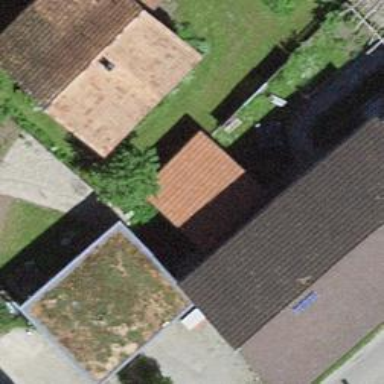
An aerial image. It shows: View of roof of building.